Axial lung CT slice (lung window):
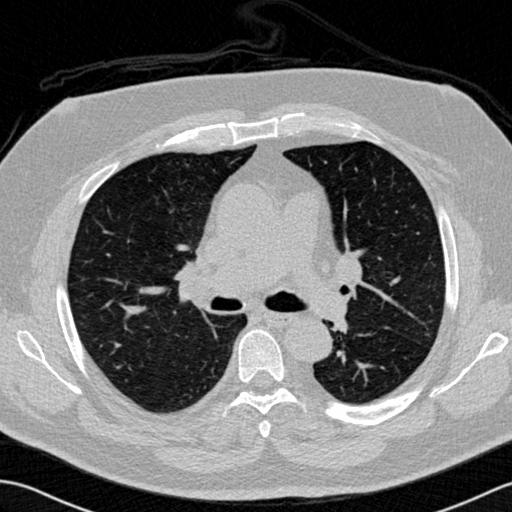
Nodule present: no